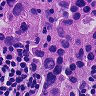
Metastatic tissue present: yes